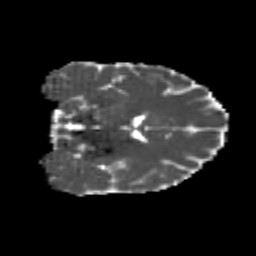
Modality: MD
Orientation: coronal
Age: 24
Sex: female
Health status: healthy
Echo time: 0.074 s